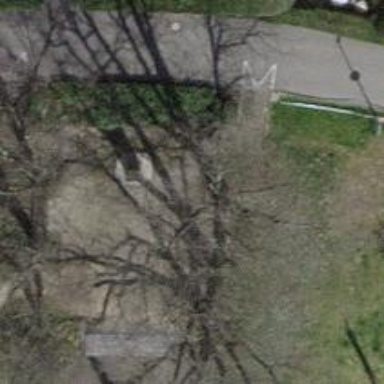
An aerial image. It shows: Brown bench in the vicinity.